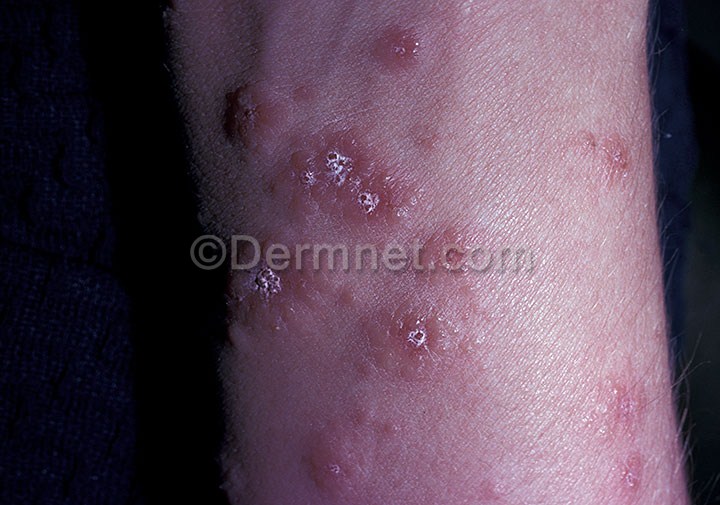
Disease: Bullous Disease Photos